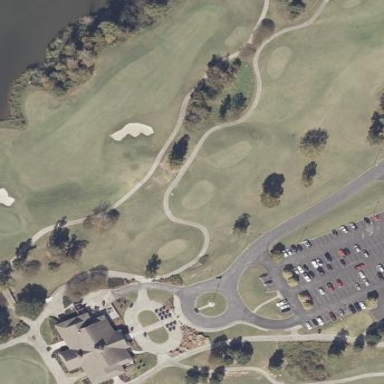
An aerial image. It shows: Golf fairway with grass surface.